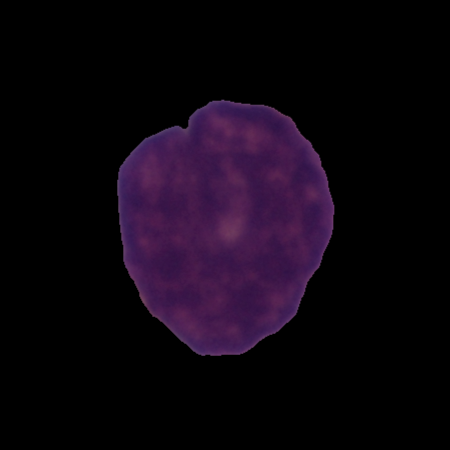
Label: cancer